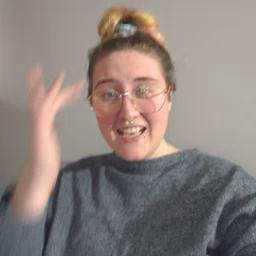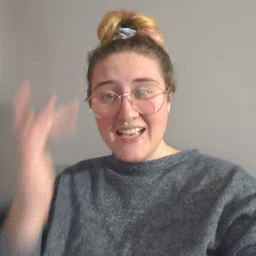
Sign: wait